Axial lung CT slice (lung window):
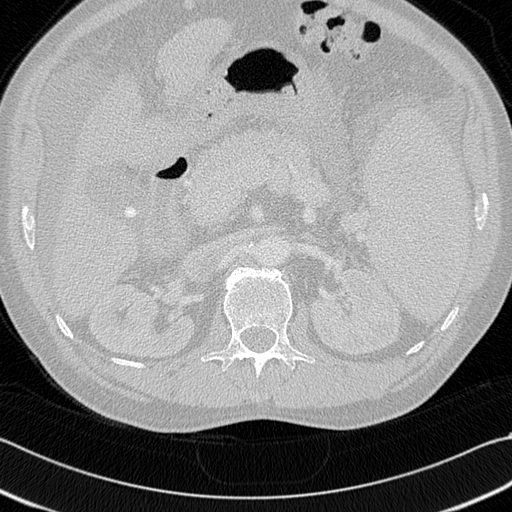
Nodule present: no